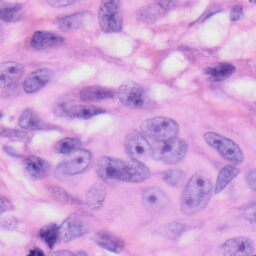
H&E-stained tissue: Skin